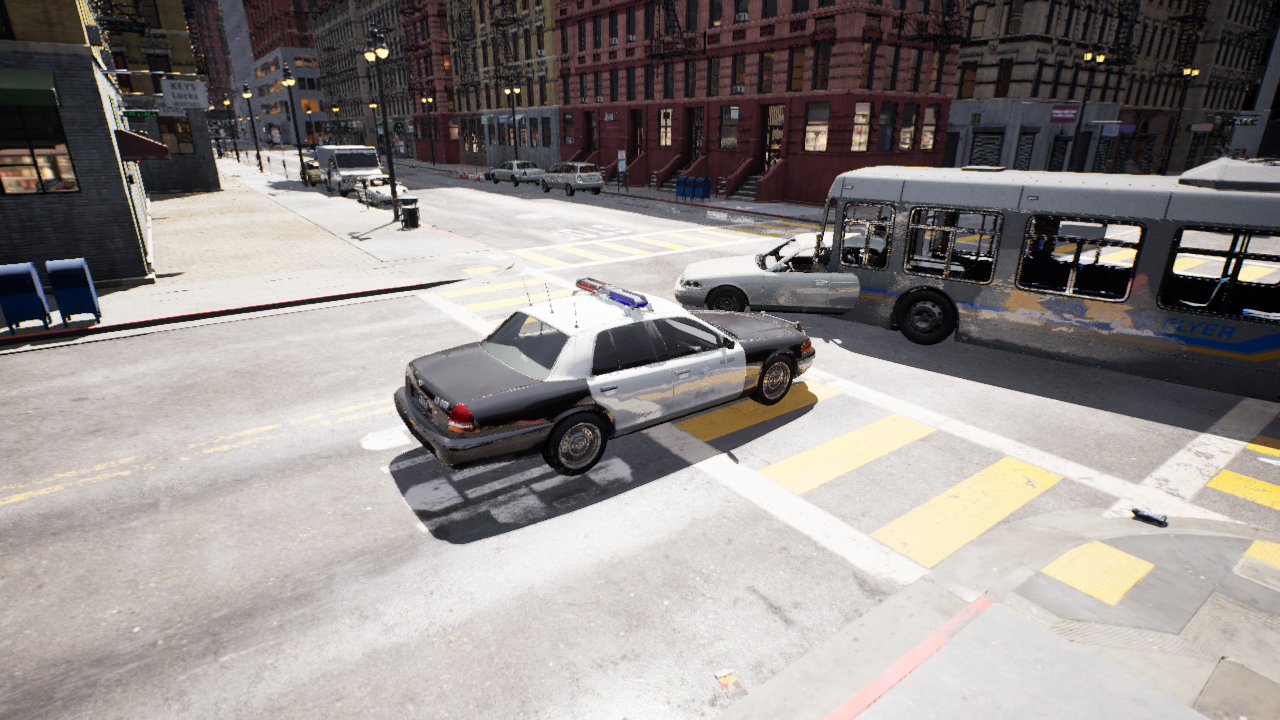
Venue: residential
Lighting: clear day
Vehicle rig: sedan